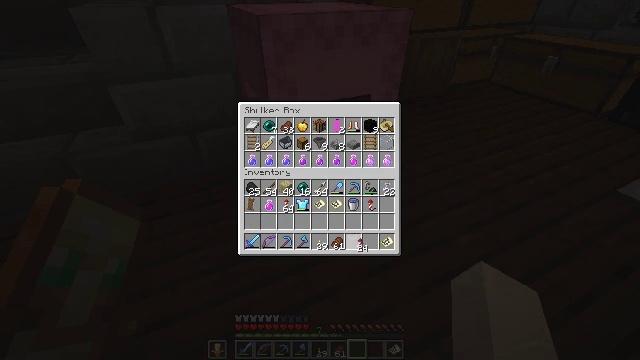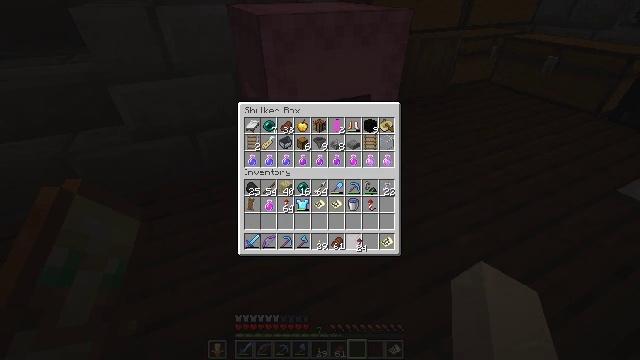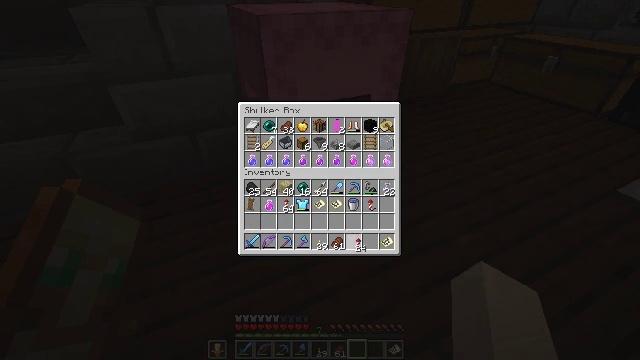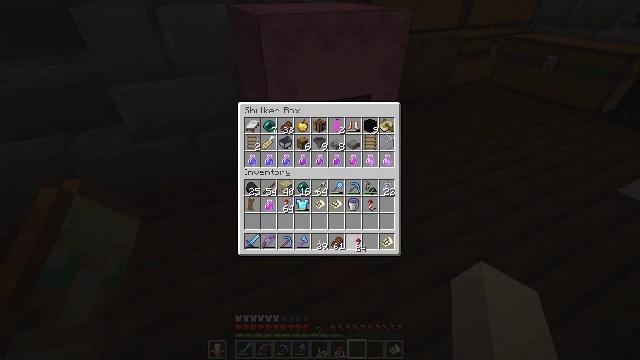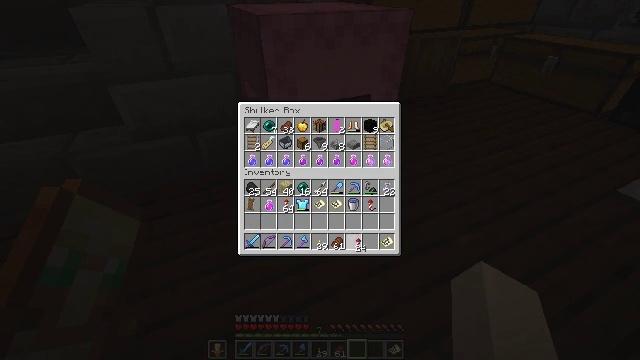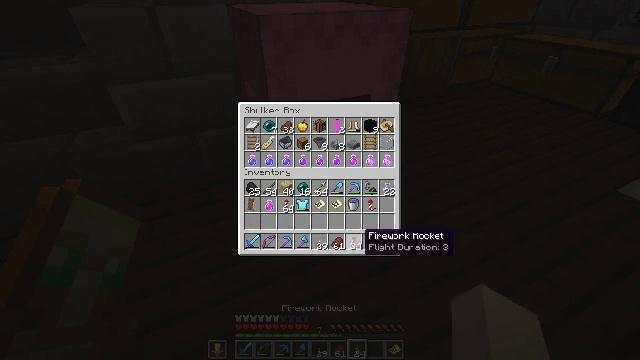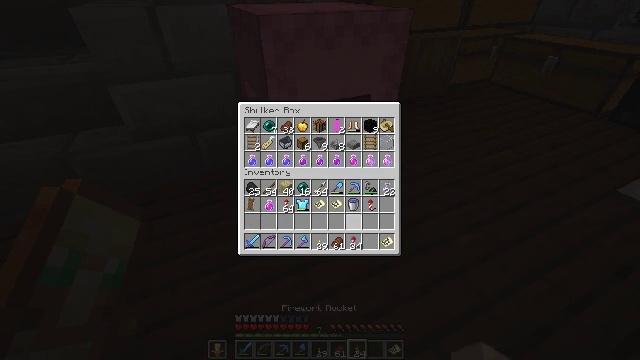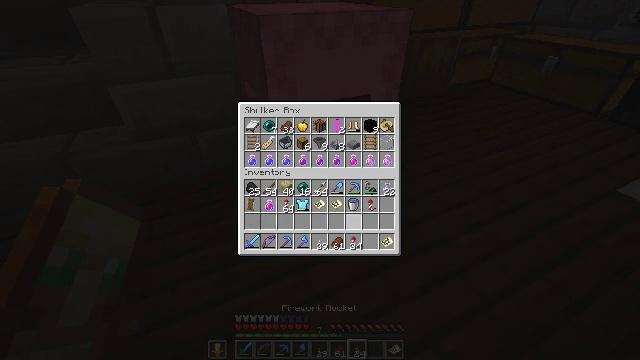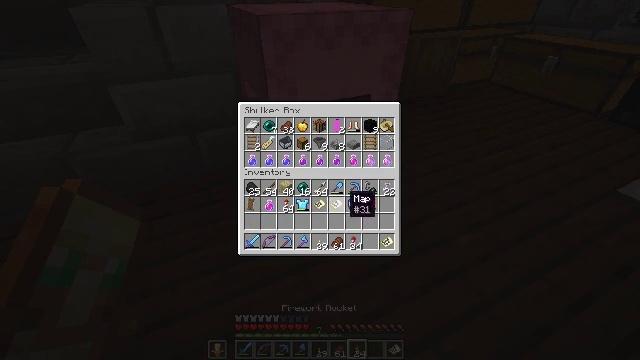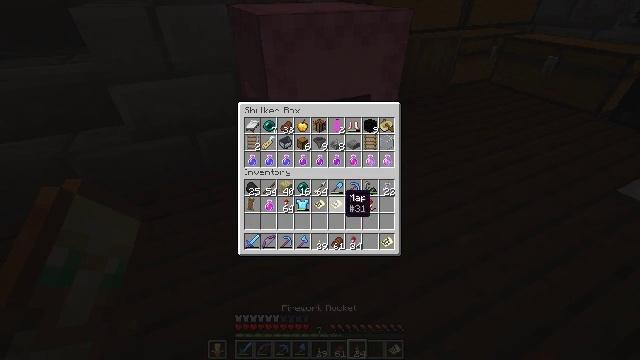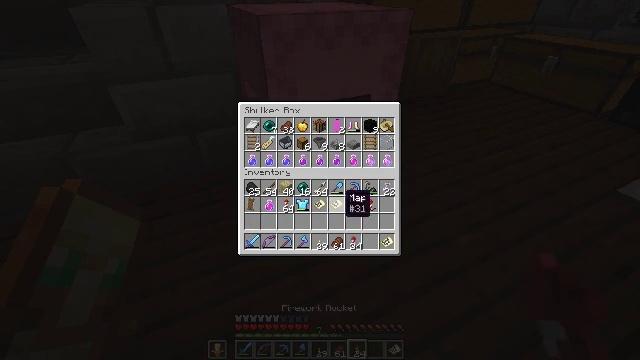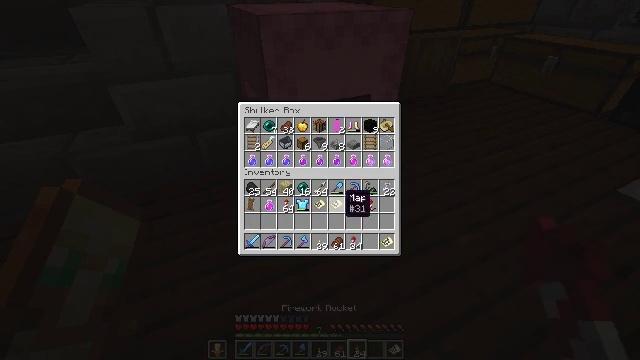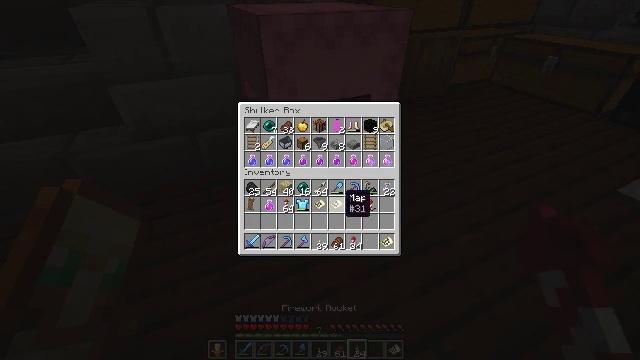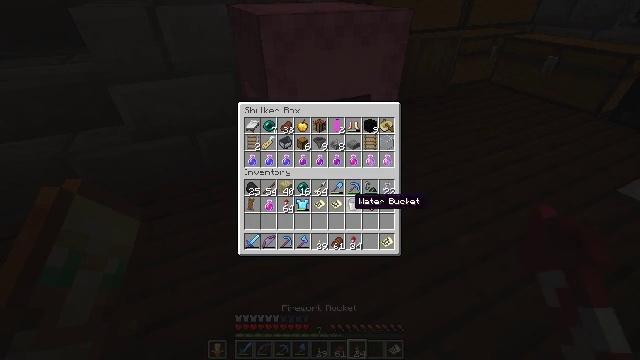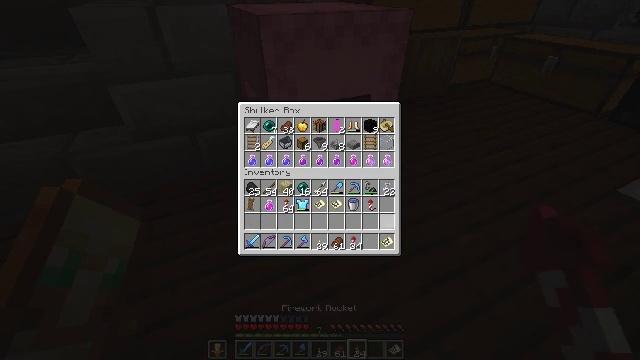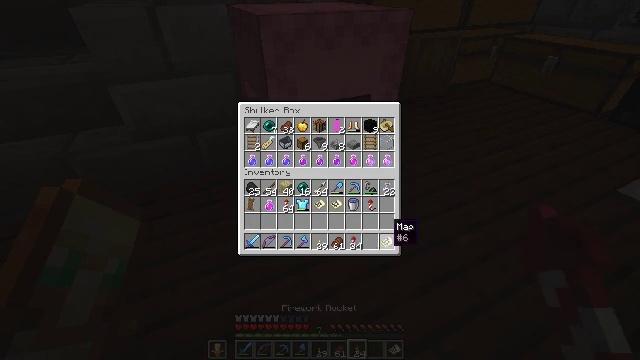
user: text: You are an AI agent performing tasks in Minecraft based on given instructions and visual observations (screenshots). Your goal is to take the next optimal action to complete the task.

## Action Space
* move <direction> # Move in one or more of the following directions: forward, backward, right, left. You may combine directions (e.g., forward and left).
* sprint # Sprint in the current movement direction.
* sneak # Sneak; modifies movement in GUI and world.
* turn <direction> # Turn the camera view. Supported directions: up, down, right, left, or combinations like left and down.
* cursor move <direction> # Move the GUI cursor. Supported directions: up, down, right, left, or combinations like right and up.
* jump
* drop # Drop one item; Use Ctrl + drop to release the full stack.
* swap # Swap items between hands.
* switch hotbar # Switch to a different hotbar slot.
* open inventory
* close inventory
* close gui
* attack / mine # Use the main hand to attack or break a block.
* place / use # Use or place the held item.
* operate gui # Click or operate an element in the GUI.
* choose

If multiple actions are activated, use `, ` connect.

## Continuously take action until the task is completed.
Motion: motion action
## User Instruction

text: Pick up the pink shulker box.
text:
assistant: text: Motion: no_op
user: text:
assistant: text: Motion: no_op
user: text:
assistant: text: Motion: no_op
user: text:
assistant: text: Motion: operate gui
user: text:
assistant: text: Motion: no_op
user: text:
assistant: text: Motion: cursor move left and up
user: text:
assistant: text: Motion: cursor move up
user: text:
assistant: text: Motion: cursor move left and up
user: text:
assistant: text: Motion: no_op
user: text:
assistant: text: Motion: no_op
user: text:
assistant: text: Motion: no_op
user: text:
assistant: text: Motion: no_op
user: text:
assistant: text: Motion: cursor move right
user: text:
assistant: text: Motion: cursor move right and down
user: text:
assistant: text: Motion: cursor move down
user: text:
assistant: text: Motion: no_op
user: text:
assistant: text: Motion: no_op
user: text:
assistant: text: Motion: close gui
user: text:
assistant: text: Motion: no_op
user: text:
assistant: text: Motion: no_op
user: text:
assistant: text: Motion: no_op
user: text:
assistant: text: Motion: no_op
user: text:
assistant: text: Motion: turn right and up
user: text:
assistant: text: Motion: turn right and up
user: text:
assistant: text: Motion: turn right and up
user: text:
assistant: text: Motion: turn right
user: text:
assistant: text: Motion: no_op
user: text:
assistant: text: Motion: turn left
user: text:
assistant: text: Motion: turn left and down, switch to hotbar 3
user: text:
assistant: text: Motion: turn left, switch to hotbar 3